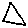
Label: triangle